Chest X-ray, PA view. Patient: 57 years old, sex M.
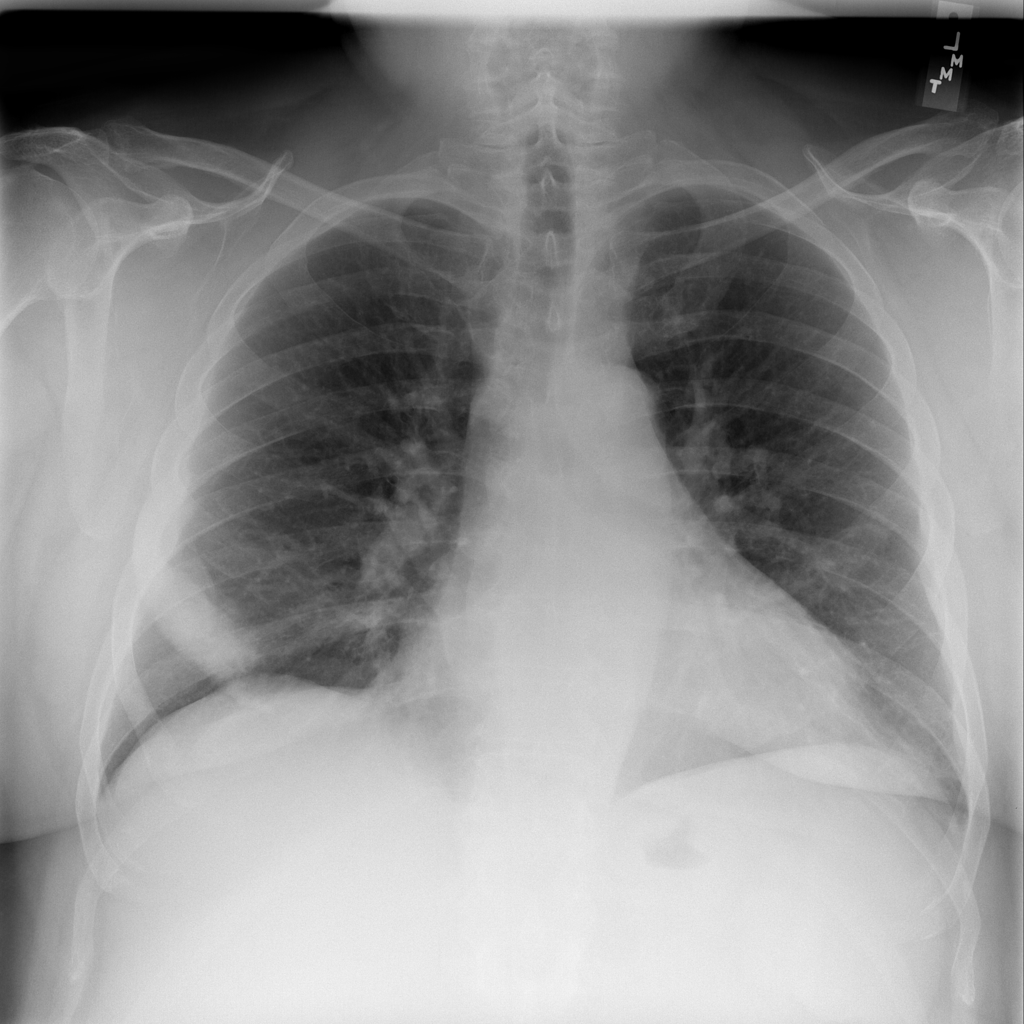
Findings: No Finding